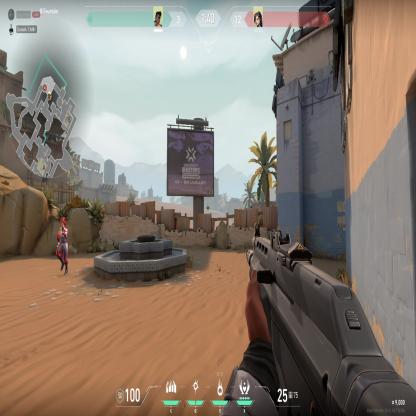
Label: enemy